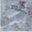
Piece: xx